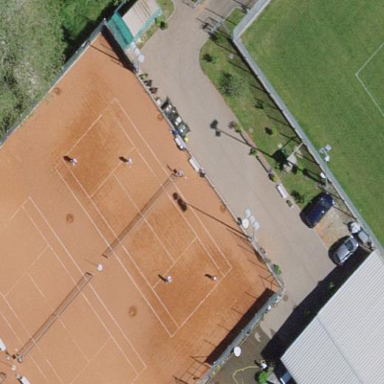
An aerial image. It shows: Tennis court with tartan surface located on pitch designated for leisure land.